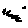
Label: zigzag